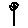
Label: flower